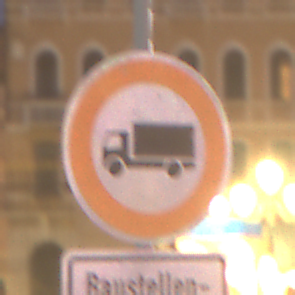
Verkehrszeichen: VerbotFuerKraftfahrzeugeUeberDreiKommaFuenfTonnen
Zusatzzeichen unten: SonstigeFahrzeugePersonengruppenFrei1
Umgebung: Outdoor, Urban
Tageszeit: Night
Wetter: Clear
Licht: Artificial
Jahreszeit: NotSpecified
Kontrast: HighContrast